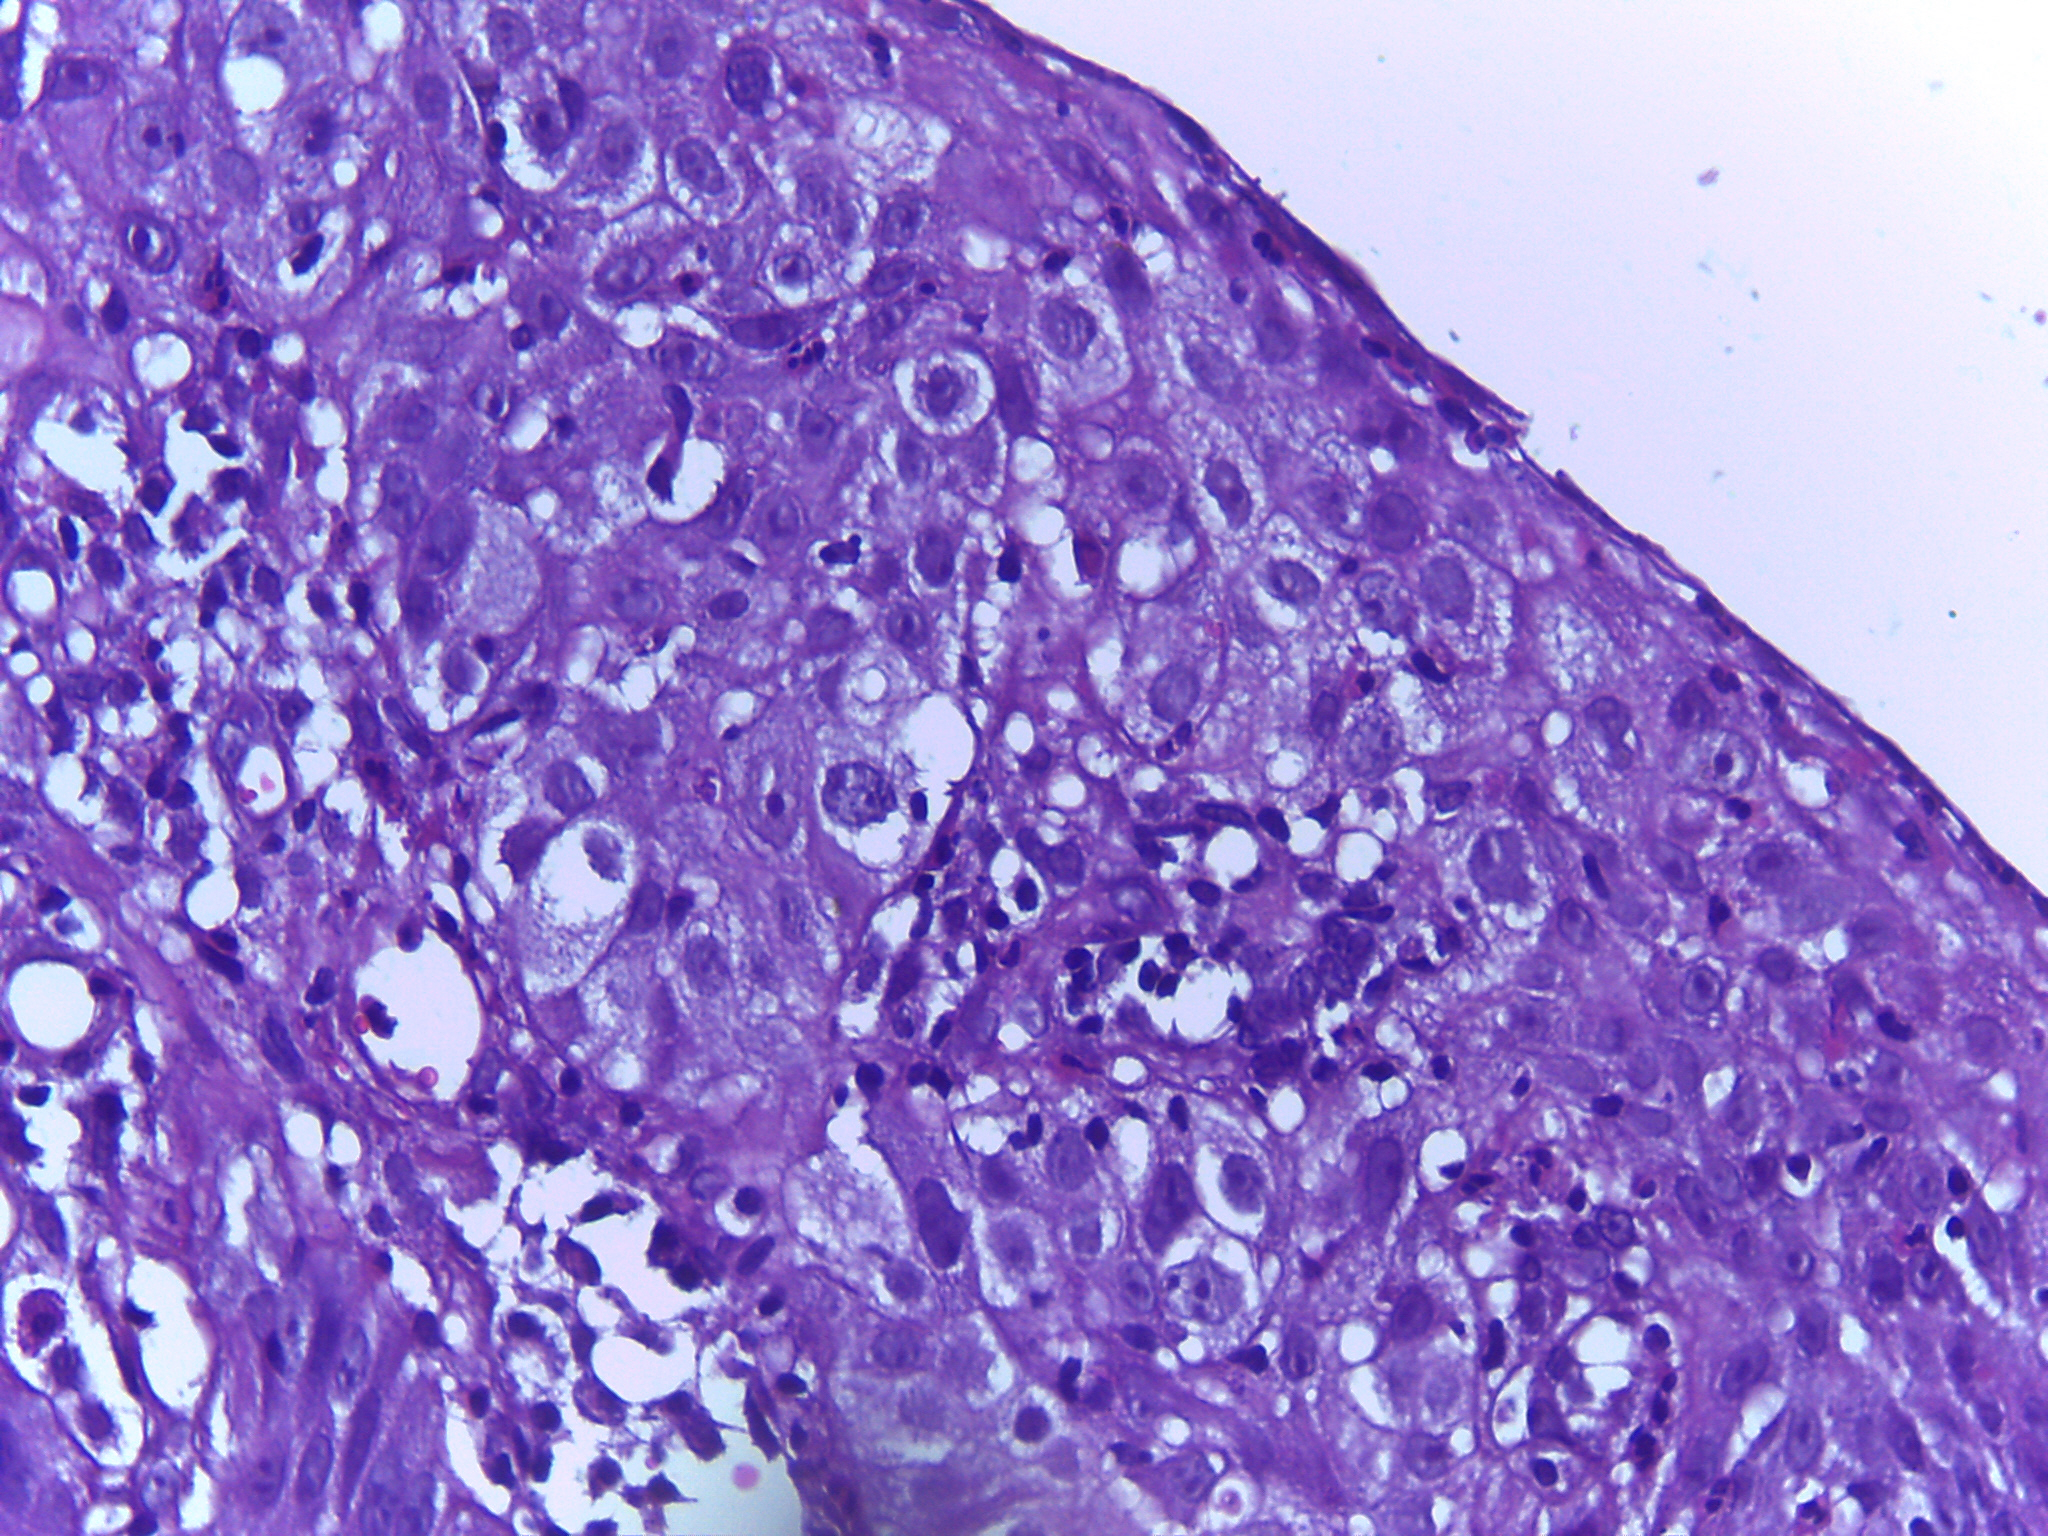
Diagnosis: OSCC